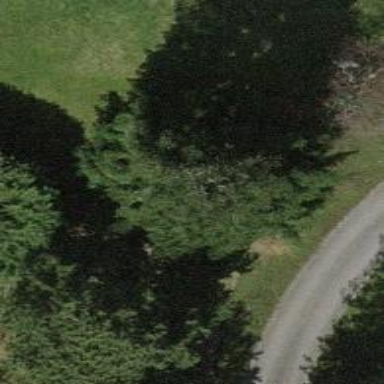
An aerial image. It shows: Urban tree with evergreen needle-leaved foliage.